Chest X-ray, AP view. Patient: 52 years old, sex M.
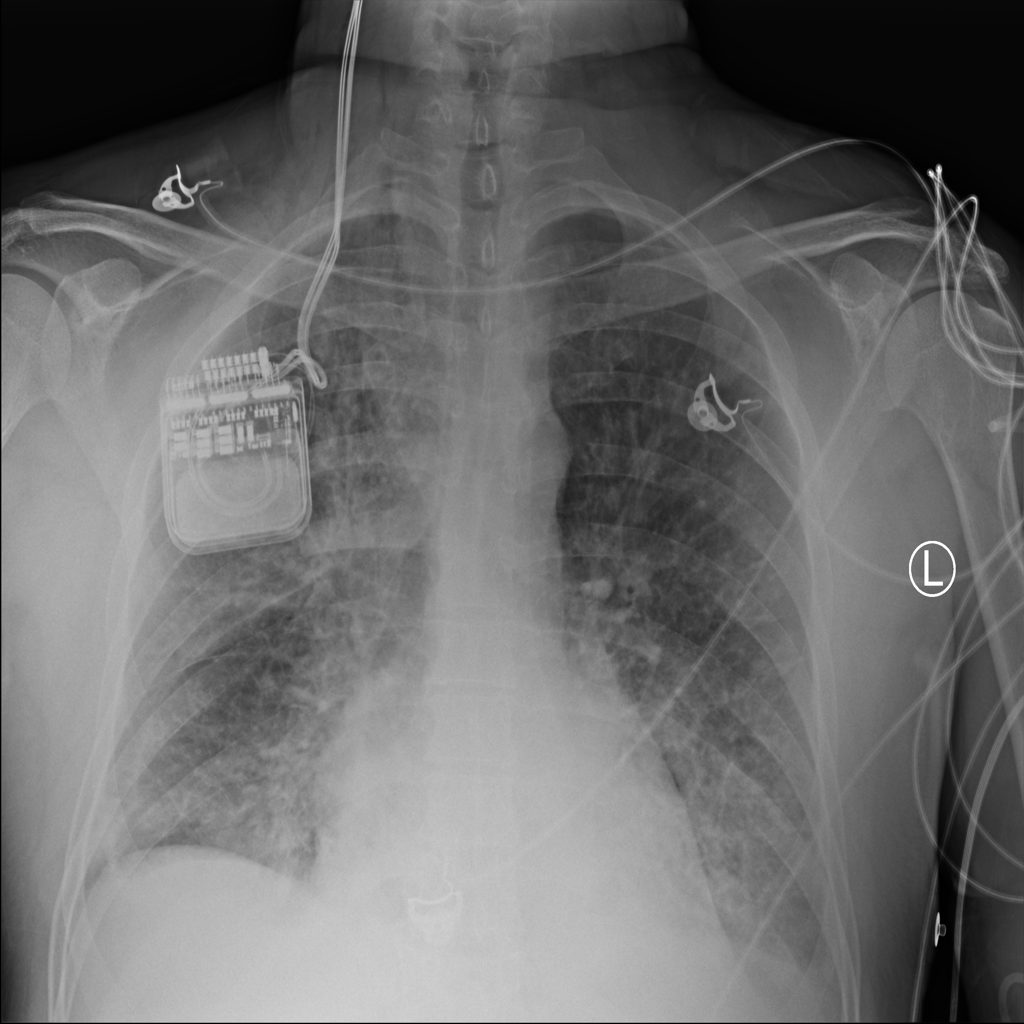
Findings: Edema, Effusion, Infiltration